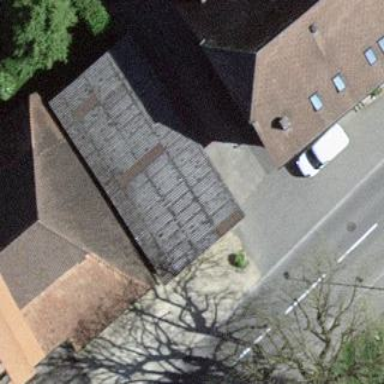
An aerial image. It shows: Garage.